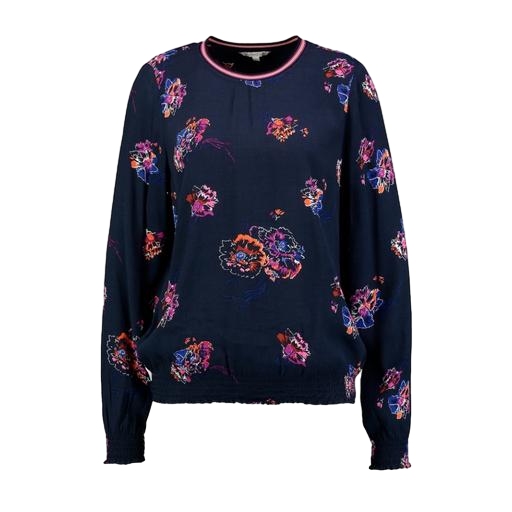
blue floral-printed blouse, blue floral-print blouse, blue floral-print top, white background